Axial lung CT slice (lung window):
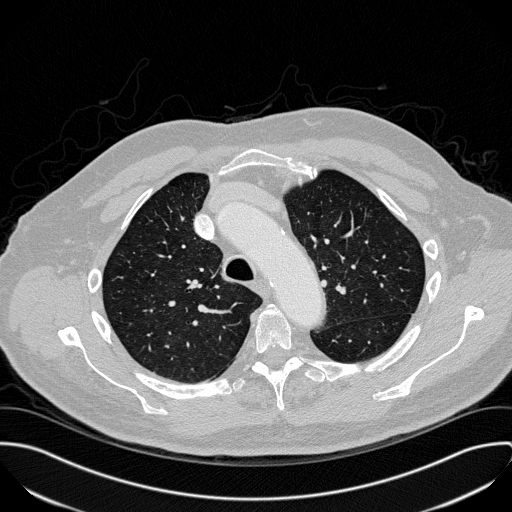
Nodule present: no